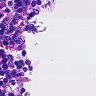
Metastatic tissue present: no